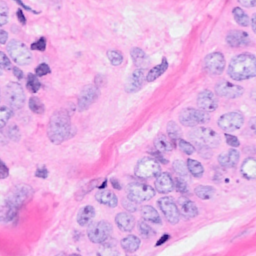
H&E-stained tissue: Breast